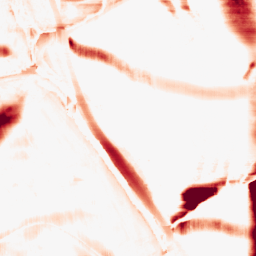
Category: morphological
Decomposition family: morphological_rect
Decomposition parameters: operation: opening
width: 50
height: 20
Upsampling method: cubic_mitchell
Upsampling parameters: scale: 2
Upsampling scale: 2